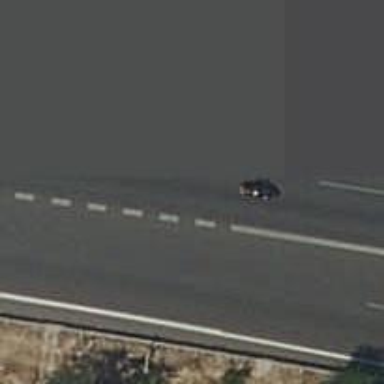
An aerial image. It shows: Paved motorway.